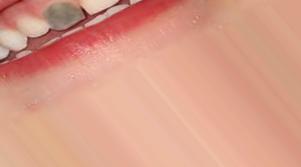
Condition: Tooth Discoloration